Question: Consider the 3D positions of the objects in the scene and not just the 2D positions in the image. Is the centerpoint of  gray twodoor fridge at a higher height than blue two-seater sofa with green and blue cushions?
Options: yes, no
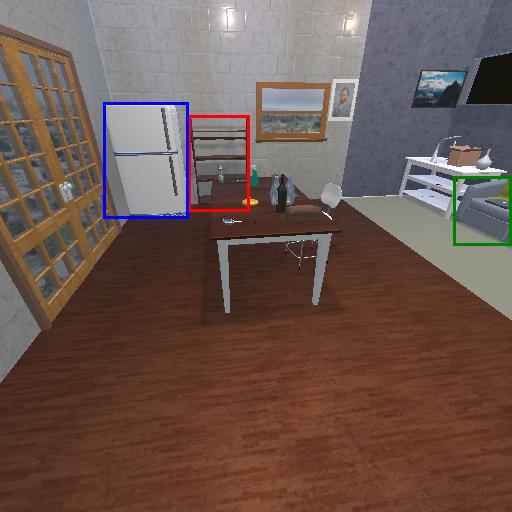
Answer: yes